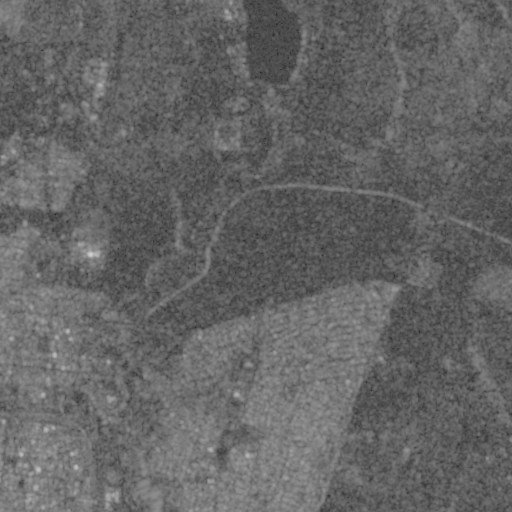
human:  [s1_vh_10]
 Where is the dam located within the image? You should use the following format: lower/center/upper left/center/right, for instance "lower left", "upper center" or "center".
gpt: The dam is located in the upper center of the image.
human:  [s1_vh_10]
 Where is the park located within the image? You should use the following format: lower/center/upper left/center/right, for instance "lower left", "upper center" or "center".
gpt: The park is located in the lower left of the image.
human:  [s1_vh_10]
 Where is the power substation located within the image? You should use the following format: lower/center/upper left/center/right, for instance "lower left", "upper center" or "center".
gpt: The power substation is located in the center right of the image.
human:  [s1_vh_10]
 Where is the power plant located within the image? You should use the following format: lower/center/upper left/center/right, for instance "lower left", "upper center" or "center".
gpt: There is no power plant in the image.

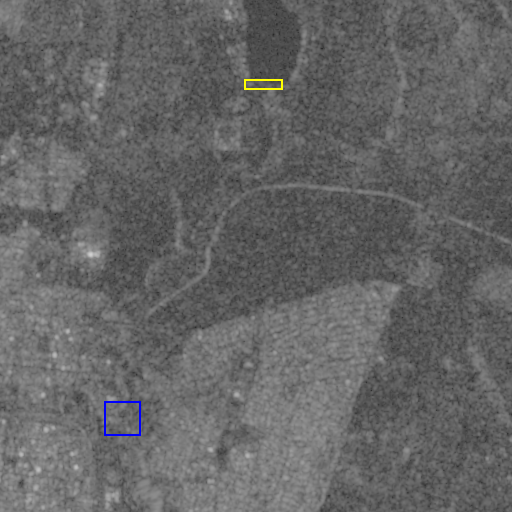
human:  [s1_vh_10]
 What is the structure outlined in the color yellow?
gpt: The structure outlined in yellow is a dam.
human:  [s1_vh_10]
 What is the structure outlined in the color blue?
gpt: The structure outlined in blue is a park.
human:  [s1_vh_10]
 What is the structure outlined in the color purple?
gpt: There is no purple outline.